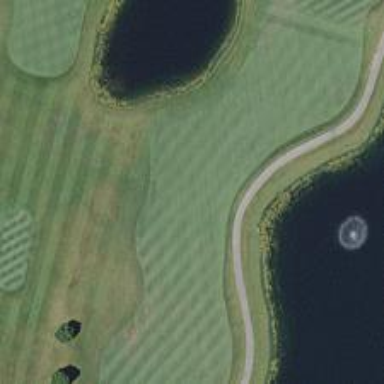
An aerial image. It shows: Golf hole.